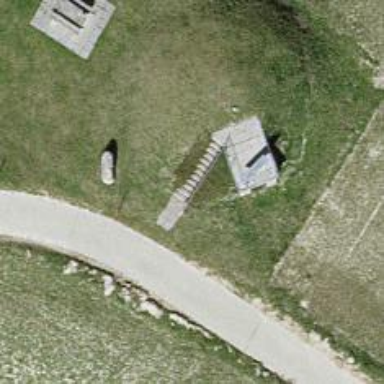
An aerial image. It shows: Paved steps on the road.